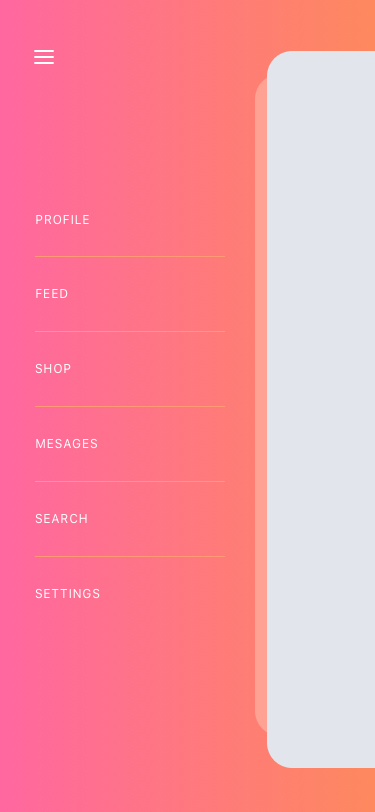
Text in this UI design:
BLOG
CONCERTS
ARTISTS
RADIO
MUSIC PLAYER
HOME
Menu